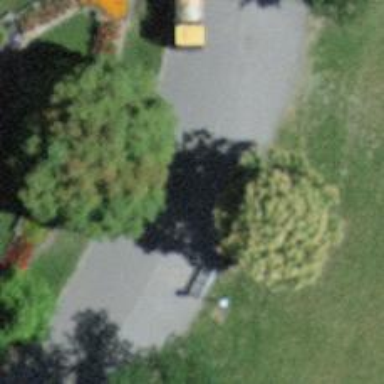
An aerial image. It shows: Avenue of broadleaved trees.